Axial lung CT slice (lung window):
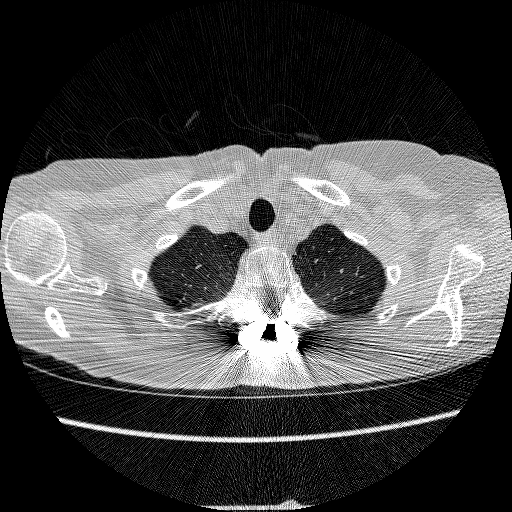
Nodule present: no